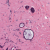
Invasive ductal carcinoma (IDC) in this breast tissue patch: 0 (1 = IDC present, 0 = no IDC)